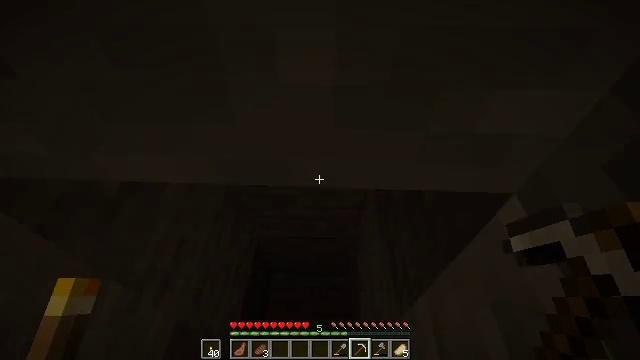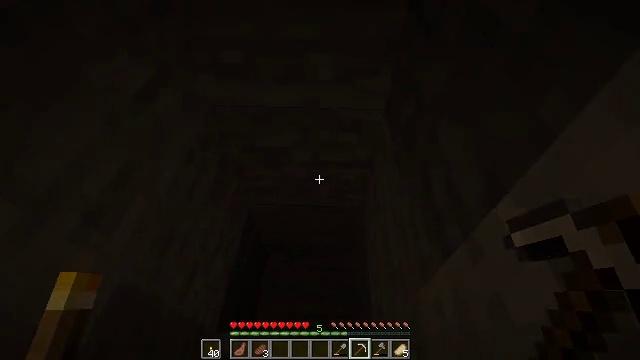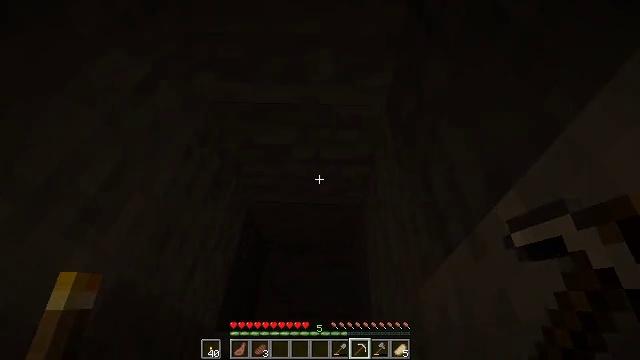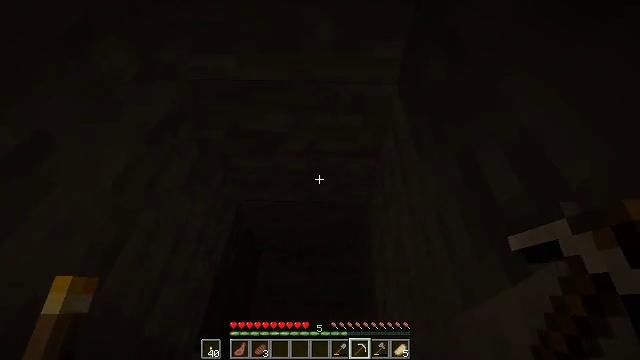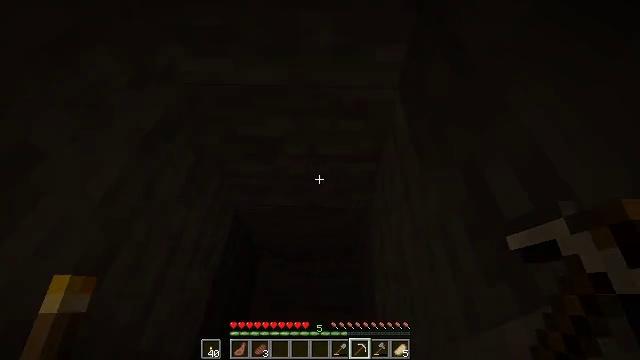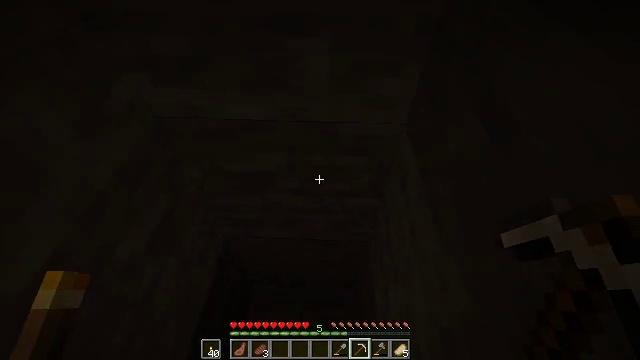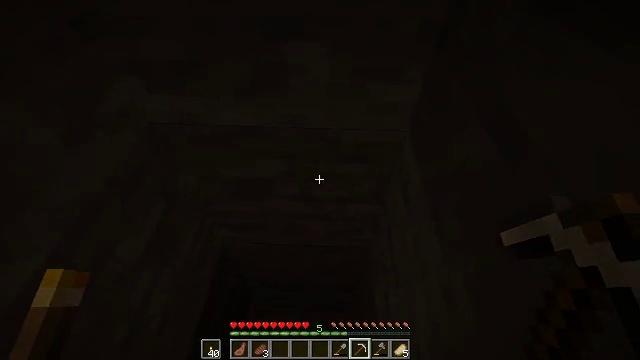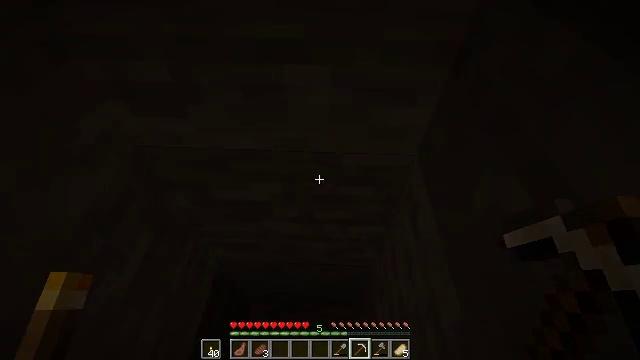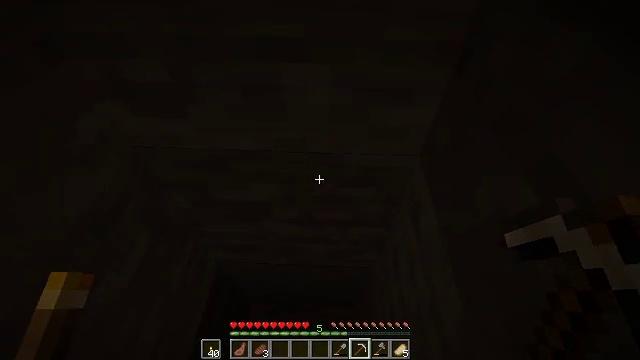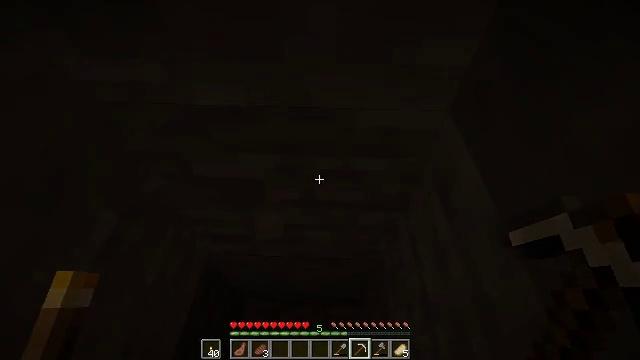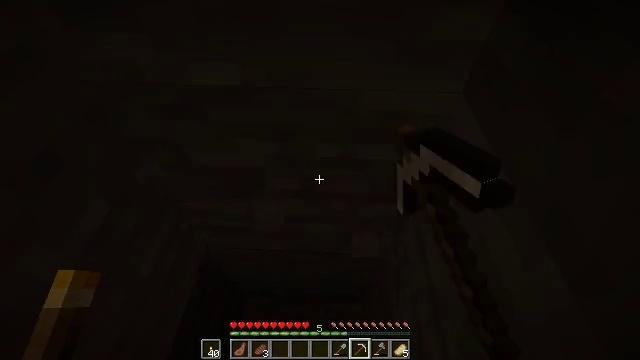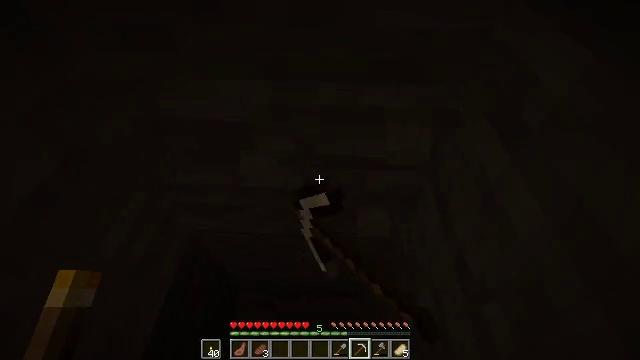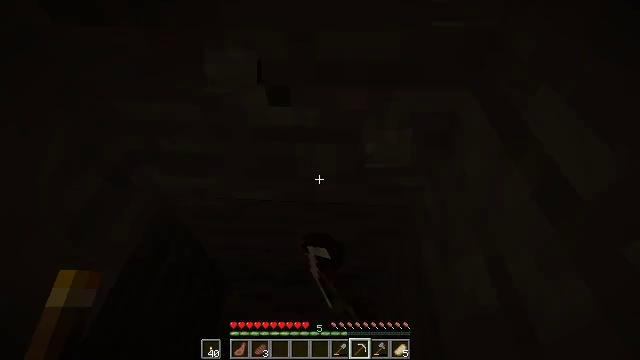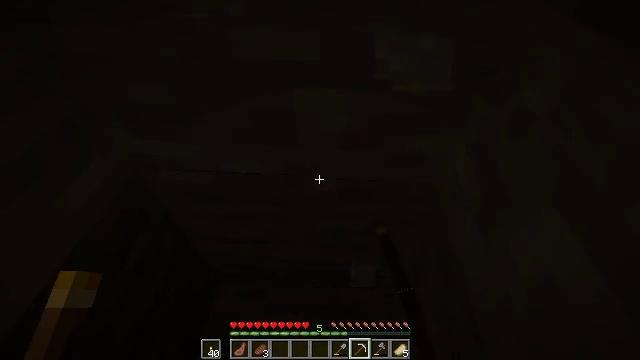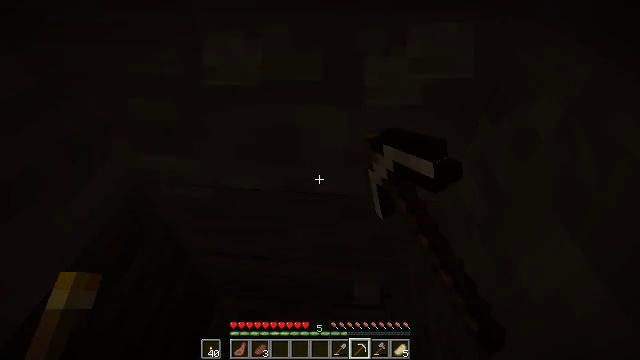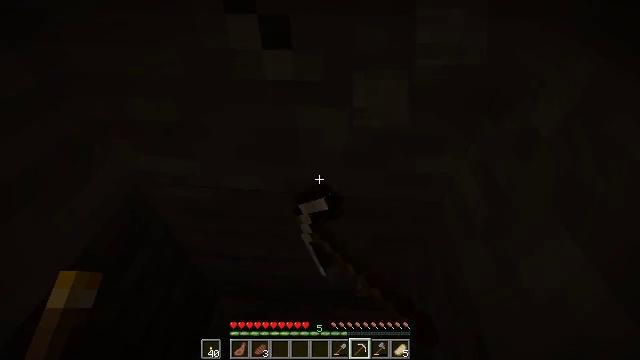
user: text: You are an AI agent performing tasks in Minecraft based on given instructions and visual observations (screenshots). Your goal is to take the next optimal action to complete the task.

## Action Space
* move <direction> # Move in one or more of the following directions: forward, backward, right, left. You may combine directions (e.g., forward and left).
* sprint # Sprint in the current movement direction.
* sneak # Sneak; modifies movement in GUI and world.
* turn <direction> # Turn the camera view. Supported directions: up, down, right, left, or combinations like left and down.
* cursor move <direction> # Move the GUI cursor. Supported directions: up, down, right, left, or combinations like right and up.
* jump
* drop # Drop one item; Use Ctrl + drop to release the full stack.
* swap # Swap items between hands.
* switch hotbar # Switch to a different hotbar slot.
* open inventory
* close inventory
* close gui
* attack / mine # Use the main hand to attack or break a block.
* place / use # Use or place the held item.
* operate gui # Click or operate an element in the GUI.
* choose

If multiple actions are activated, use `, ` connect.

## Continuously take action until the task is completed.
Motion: motion action
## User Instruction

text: Collect stone from the mine.
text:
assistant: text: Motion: move forward
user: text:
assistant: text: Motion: move forward
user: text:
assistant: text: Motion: move forward
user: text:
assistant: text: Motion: move forward
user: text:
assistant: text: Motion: move forward
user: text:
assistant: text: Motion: no_op
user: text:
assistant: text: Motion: no_op
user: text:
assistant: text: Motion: no_op
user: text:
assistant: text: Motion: attack / mine
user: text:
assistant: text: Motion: attack / mine
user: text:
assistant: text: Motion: attack / mine
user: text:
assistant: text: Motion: attack / mine
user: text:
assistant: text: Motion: turn left and up, attack / mine
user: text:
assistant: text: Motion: turn up, attack / mine
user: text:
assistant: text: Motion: attack / mine
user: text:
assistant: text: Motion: attack / mine
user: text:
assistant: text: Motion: attack / mine
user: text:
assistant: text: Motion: attack / mine
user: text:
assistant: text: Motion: attack / mine
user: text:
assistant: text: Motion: attack / mine
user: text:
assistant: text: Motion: attack / mine
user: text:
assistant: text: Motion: attack / mine
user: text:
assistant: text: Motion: attack / mine
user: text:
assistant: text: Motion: attack / mine
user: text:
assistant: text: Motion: attack / mine
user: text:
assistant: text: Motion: attack / mine
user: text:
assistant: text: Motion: attack / mine
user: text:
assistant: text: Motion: attack / mine
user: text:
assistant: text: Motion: attack / mine
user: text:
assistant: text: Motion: move back, attack / mine